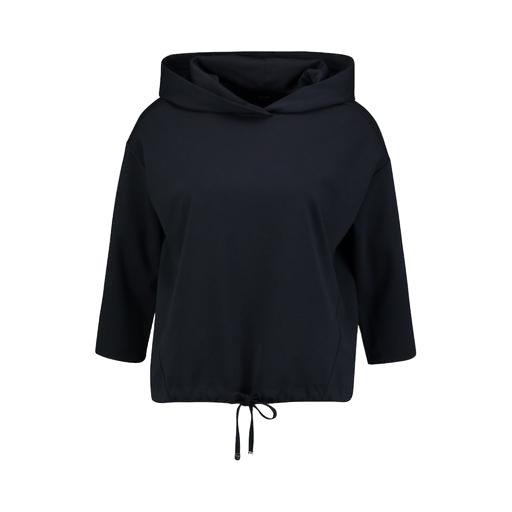
black hoodie tee, black essential hooded jersey top, dark hoodie, white background